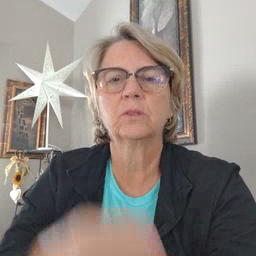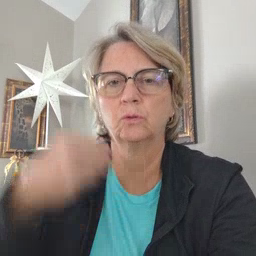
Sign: will